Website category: university
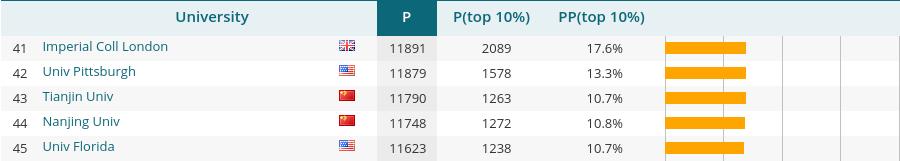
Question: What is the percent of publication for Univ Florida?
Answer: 10.7%

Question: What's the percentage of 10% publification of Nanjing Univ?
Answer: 10.8%

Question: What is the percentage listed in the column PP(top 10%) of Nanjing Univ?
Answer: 10.8%

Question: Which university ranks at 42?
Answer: Univ Pittsburgh

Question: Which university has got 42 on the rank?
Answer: Univ Pittsburgh

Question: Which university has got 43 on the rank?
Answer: Tianjin Univ

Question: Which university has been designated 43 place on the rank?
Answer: Tianjin Univ

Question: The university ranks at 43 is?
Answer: Tianjin Univ

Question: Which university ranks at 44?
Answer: Nanjing Univ

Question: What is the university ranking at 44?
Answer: Nanjing Univ

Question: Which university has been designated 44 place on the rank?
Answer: Nanjing Univ

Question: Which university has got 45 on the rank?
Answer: Univ Florida

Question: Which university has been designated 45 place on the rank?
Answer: Univ Florida

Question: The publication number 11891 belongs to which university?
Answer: Imperial Coll London

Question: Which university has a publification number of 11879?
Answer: Univ Pittsburgh

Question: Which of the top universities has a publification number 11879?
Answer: Univ Pittsburgh

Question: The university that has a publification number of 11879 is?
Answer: Univ Pittsburgh

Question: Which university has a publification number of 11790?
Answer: Tianjin Univ

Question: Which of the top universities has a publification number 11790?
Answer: Tianjin Univ

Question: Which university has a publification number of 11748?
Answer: Nanjing Univ

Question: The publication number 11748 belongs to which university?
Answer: Nanjing Univ

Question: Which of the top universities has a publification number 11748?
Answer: Nanjing Univ

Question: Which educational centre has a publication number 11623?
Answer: Univ Florida

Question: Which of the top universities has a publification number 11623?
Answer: Univ Florida

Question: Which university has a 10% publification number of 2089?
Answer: Imperial Coll London

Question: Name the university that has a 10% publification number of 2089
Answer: Imperial Coll London

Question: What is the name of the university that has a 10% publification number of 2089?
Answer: Imperial Coll London

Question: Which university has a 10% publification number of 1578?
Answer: Univ Pittsburgh

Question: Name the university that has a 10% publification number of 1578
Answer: Univ Pittsburgh

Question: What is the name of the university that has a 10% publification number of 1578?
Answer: Univ Pittsburgh

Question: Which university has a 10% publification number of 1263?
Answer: Tianjin Univ

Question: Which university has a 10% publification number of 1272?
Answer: Nanjing Univ

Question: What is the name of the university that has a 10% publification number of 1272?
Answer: Nanjing Univ

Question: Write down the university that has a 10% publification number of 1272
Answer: Nanjing Univ

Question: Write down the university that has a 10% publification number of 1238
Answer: Univ Florida